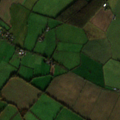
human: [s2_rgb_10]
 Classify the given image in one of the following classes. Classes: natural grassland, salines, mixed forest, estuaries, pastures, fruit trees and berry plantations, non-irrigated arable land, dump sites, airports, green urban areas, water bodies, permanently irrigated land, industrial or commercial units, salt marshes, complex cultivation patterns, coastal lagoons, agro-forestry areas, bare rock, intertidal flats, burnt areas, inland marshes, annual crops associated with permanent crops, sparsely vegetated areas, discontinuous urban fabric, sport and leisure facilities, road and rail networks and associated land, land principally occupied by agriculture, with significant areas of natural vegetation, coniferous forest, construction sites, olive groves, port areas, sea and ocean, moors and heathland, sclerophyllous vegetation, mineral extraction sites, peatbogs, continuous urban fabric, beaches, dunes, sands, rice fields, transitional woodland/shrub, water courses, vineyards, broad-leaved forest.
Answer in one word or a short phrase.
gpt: non-irrigated arable land, pastures